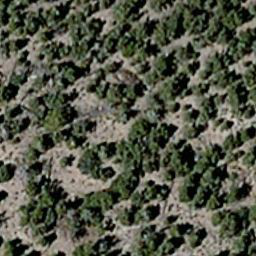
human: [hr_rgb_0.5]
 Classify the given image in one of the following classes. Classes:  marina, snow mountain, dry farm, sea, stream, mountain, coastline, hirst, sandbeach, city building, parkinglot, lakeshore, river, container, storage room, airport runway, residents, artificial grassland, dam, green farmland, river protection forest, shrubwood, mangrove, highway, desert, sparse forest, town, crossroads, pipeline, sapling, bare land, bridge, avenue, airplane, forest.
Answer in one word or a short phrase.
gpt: sparse forest